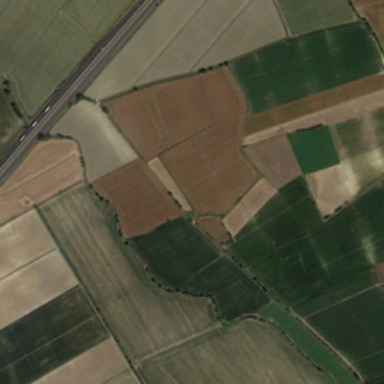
On both sides of the road is a lot of farmland .